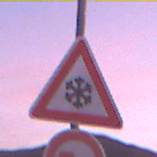
Verkehrszeichen: SchneeOderEisglaette
Zusatzzeichen unten: UeberholverbotKraftfahrzeuge
Umgebung: Outdoor, Nature
Tageszeit: Dawn
Wetter: PartlyCloudy
Licht: Natural
Jahreszeit: NotSpecified
Kontrast: MediumContrast